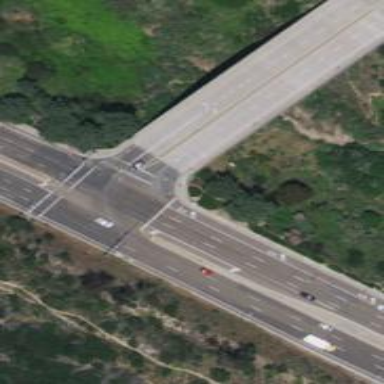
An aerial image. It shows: Primary highway with separate asphalt sidewalk.